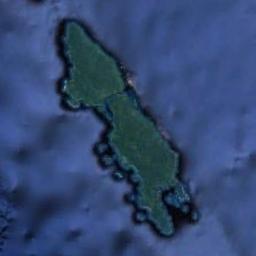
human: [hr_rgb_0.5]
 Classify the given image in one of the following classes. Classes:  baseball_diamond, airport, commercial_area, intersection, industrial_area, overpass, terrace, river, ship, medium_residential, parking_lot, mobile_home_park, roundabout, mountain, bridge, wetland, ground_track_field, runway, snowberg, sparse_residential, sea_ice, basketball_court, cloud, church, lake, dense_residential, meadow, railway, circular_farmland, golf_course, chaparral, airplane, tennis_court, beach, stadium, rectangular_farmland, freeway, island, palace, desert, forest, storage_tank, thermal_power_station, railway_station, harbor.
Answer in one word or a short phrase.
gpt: island